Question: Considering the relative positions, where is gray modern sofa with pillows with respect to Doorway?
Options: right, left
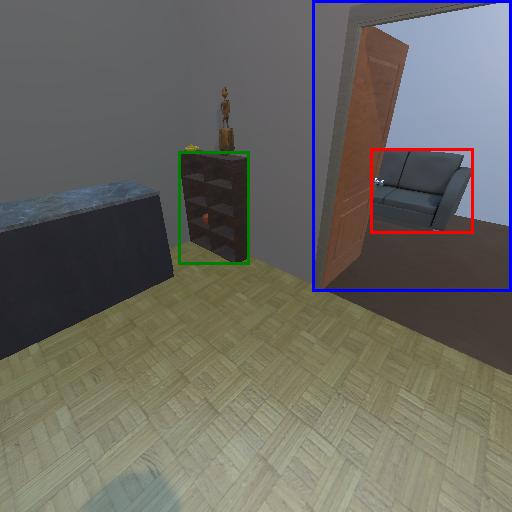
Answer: right